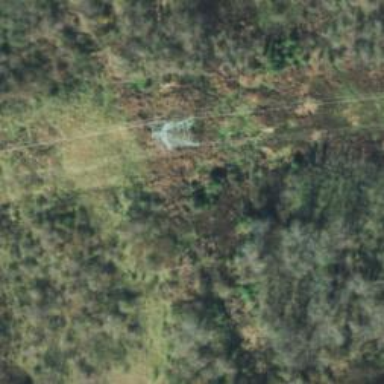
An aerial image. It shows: Lattice structure tower used for power transmission.